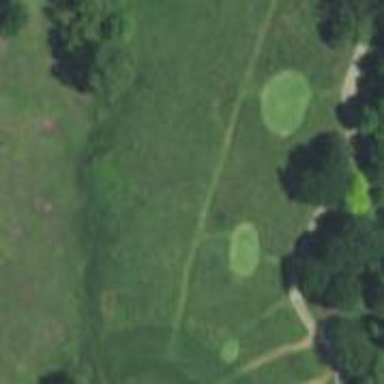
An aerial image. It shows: Path used for both walking and golf.